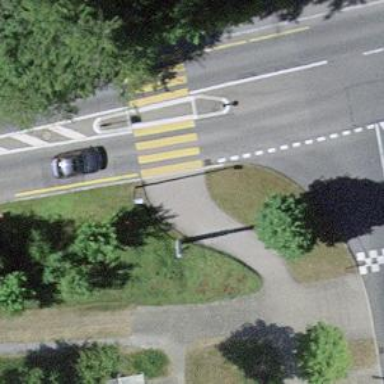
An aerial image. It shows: Kerb serving as barrier.